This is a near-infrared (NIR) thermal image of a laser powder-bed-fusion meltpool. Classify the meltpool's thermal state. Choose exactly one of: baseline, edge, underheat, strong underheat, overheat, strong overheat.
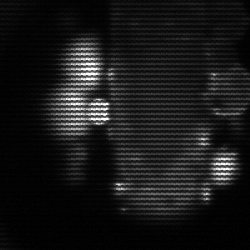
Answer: strong underheat